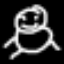
Label: frog